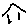
Label: house